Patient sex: F
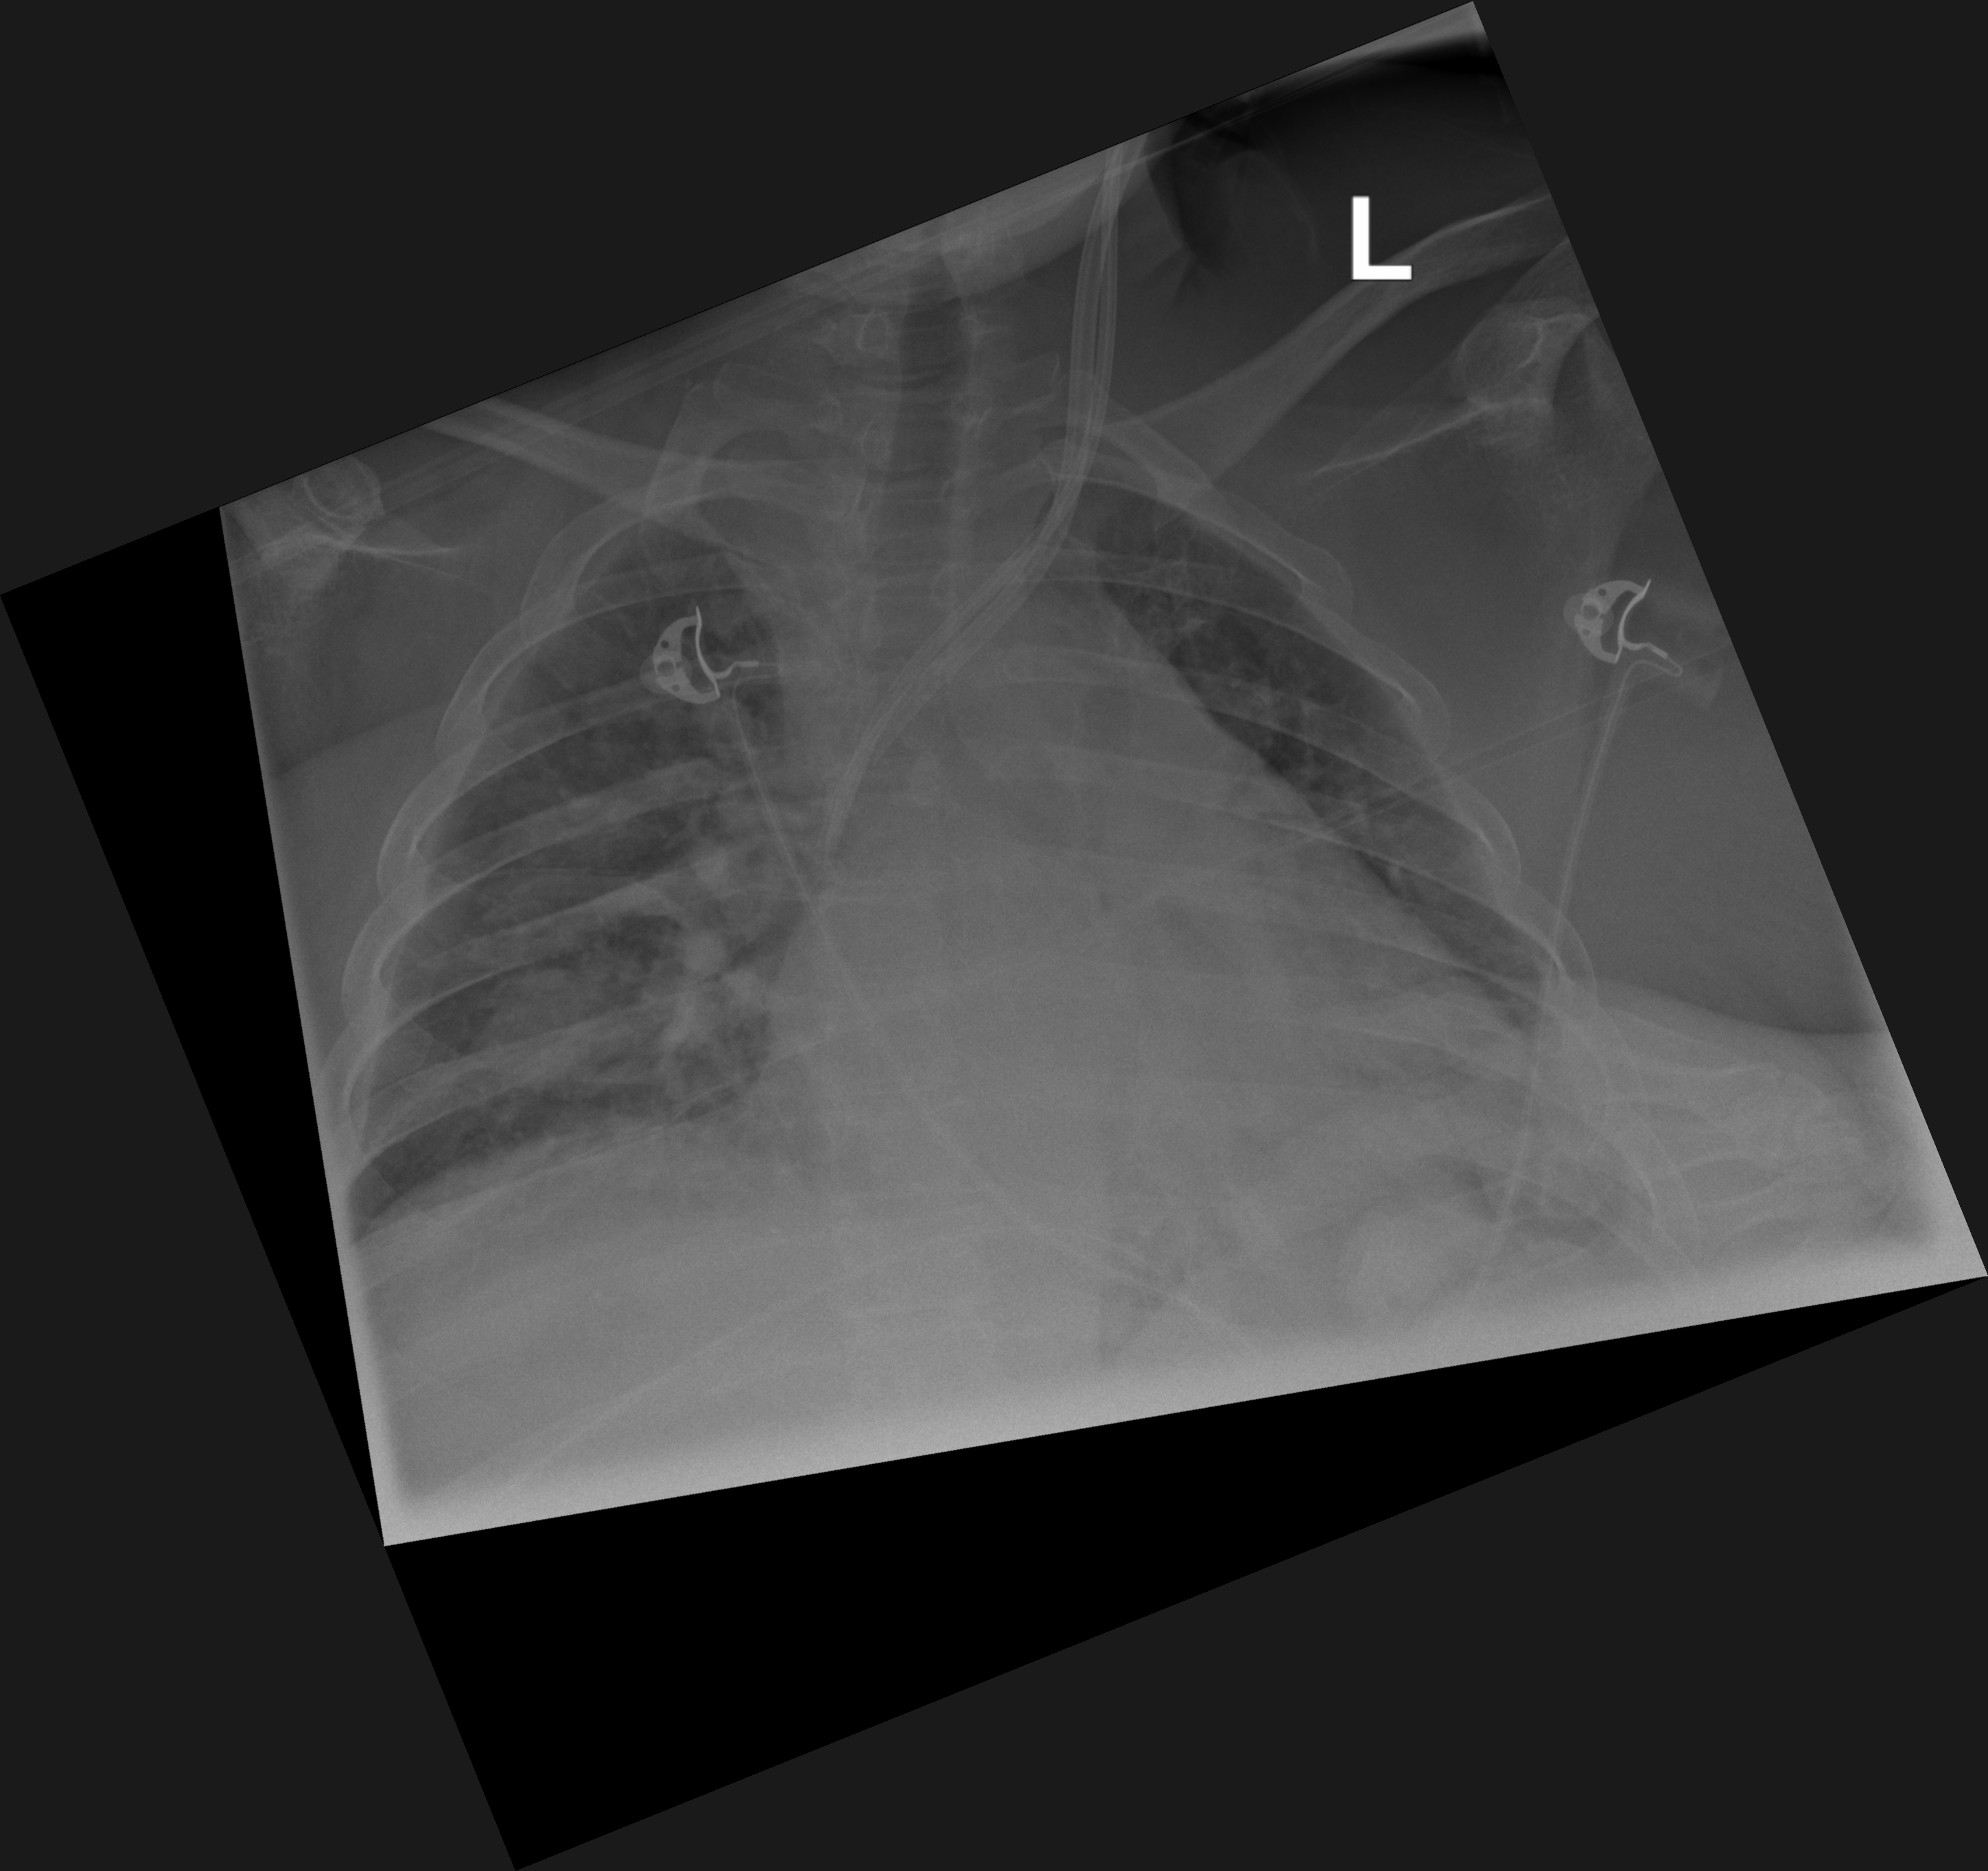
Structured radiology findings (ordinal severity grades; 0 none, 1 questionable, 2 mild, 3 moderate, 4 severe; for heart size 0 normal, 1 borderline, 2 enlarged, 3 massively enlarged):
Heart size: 1
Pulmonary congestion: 2
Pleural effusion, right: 1
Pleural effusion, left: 0
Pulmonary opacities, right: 2
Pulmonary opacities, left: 2
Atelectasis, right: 2
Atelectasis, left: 0